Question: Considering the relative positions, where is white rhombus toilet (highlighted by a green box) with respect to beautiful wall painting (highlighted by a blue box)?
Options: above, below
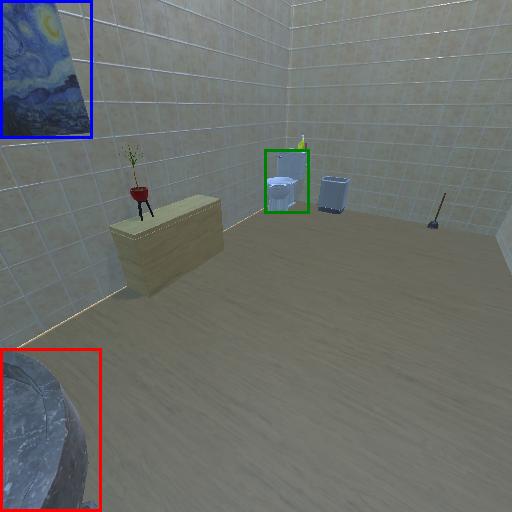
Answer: above